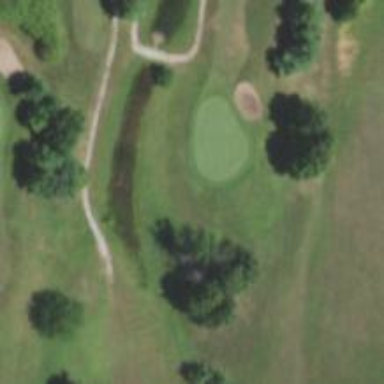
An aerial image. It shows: View of golf hole.